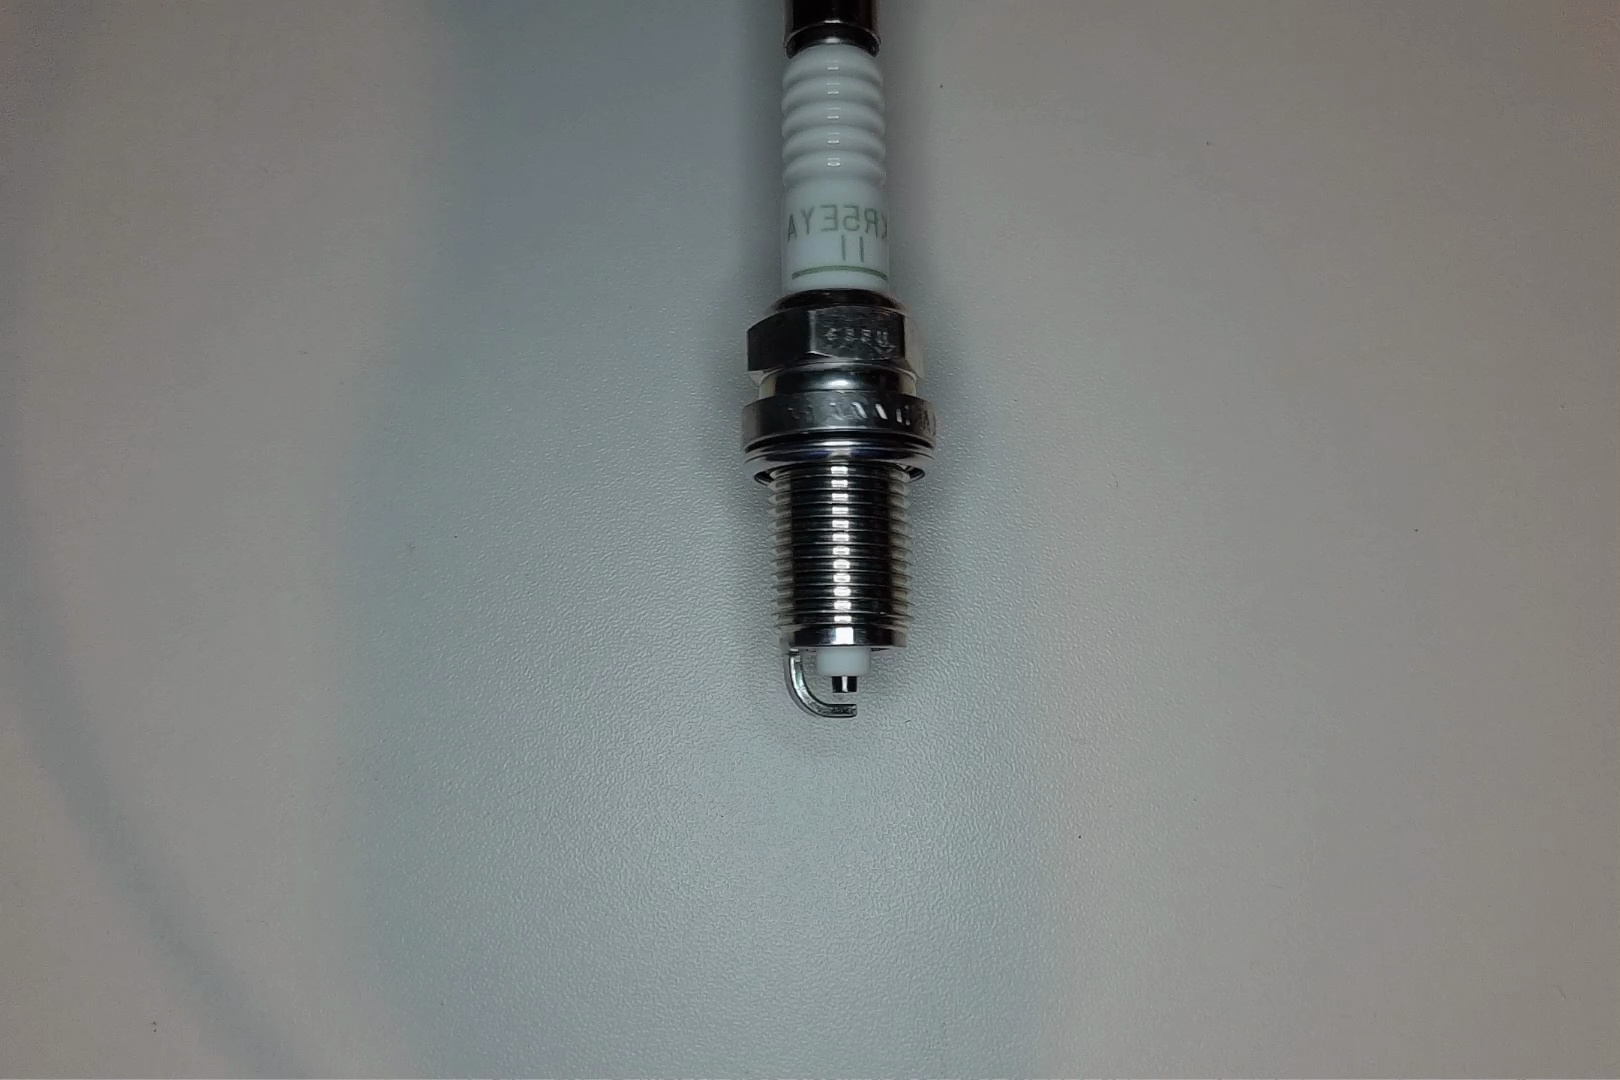
Label: normal